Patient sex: M
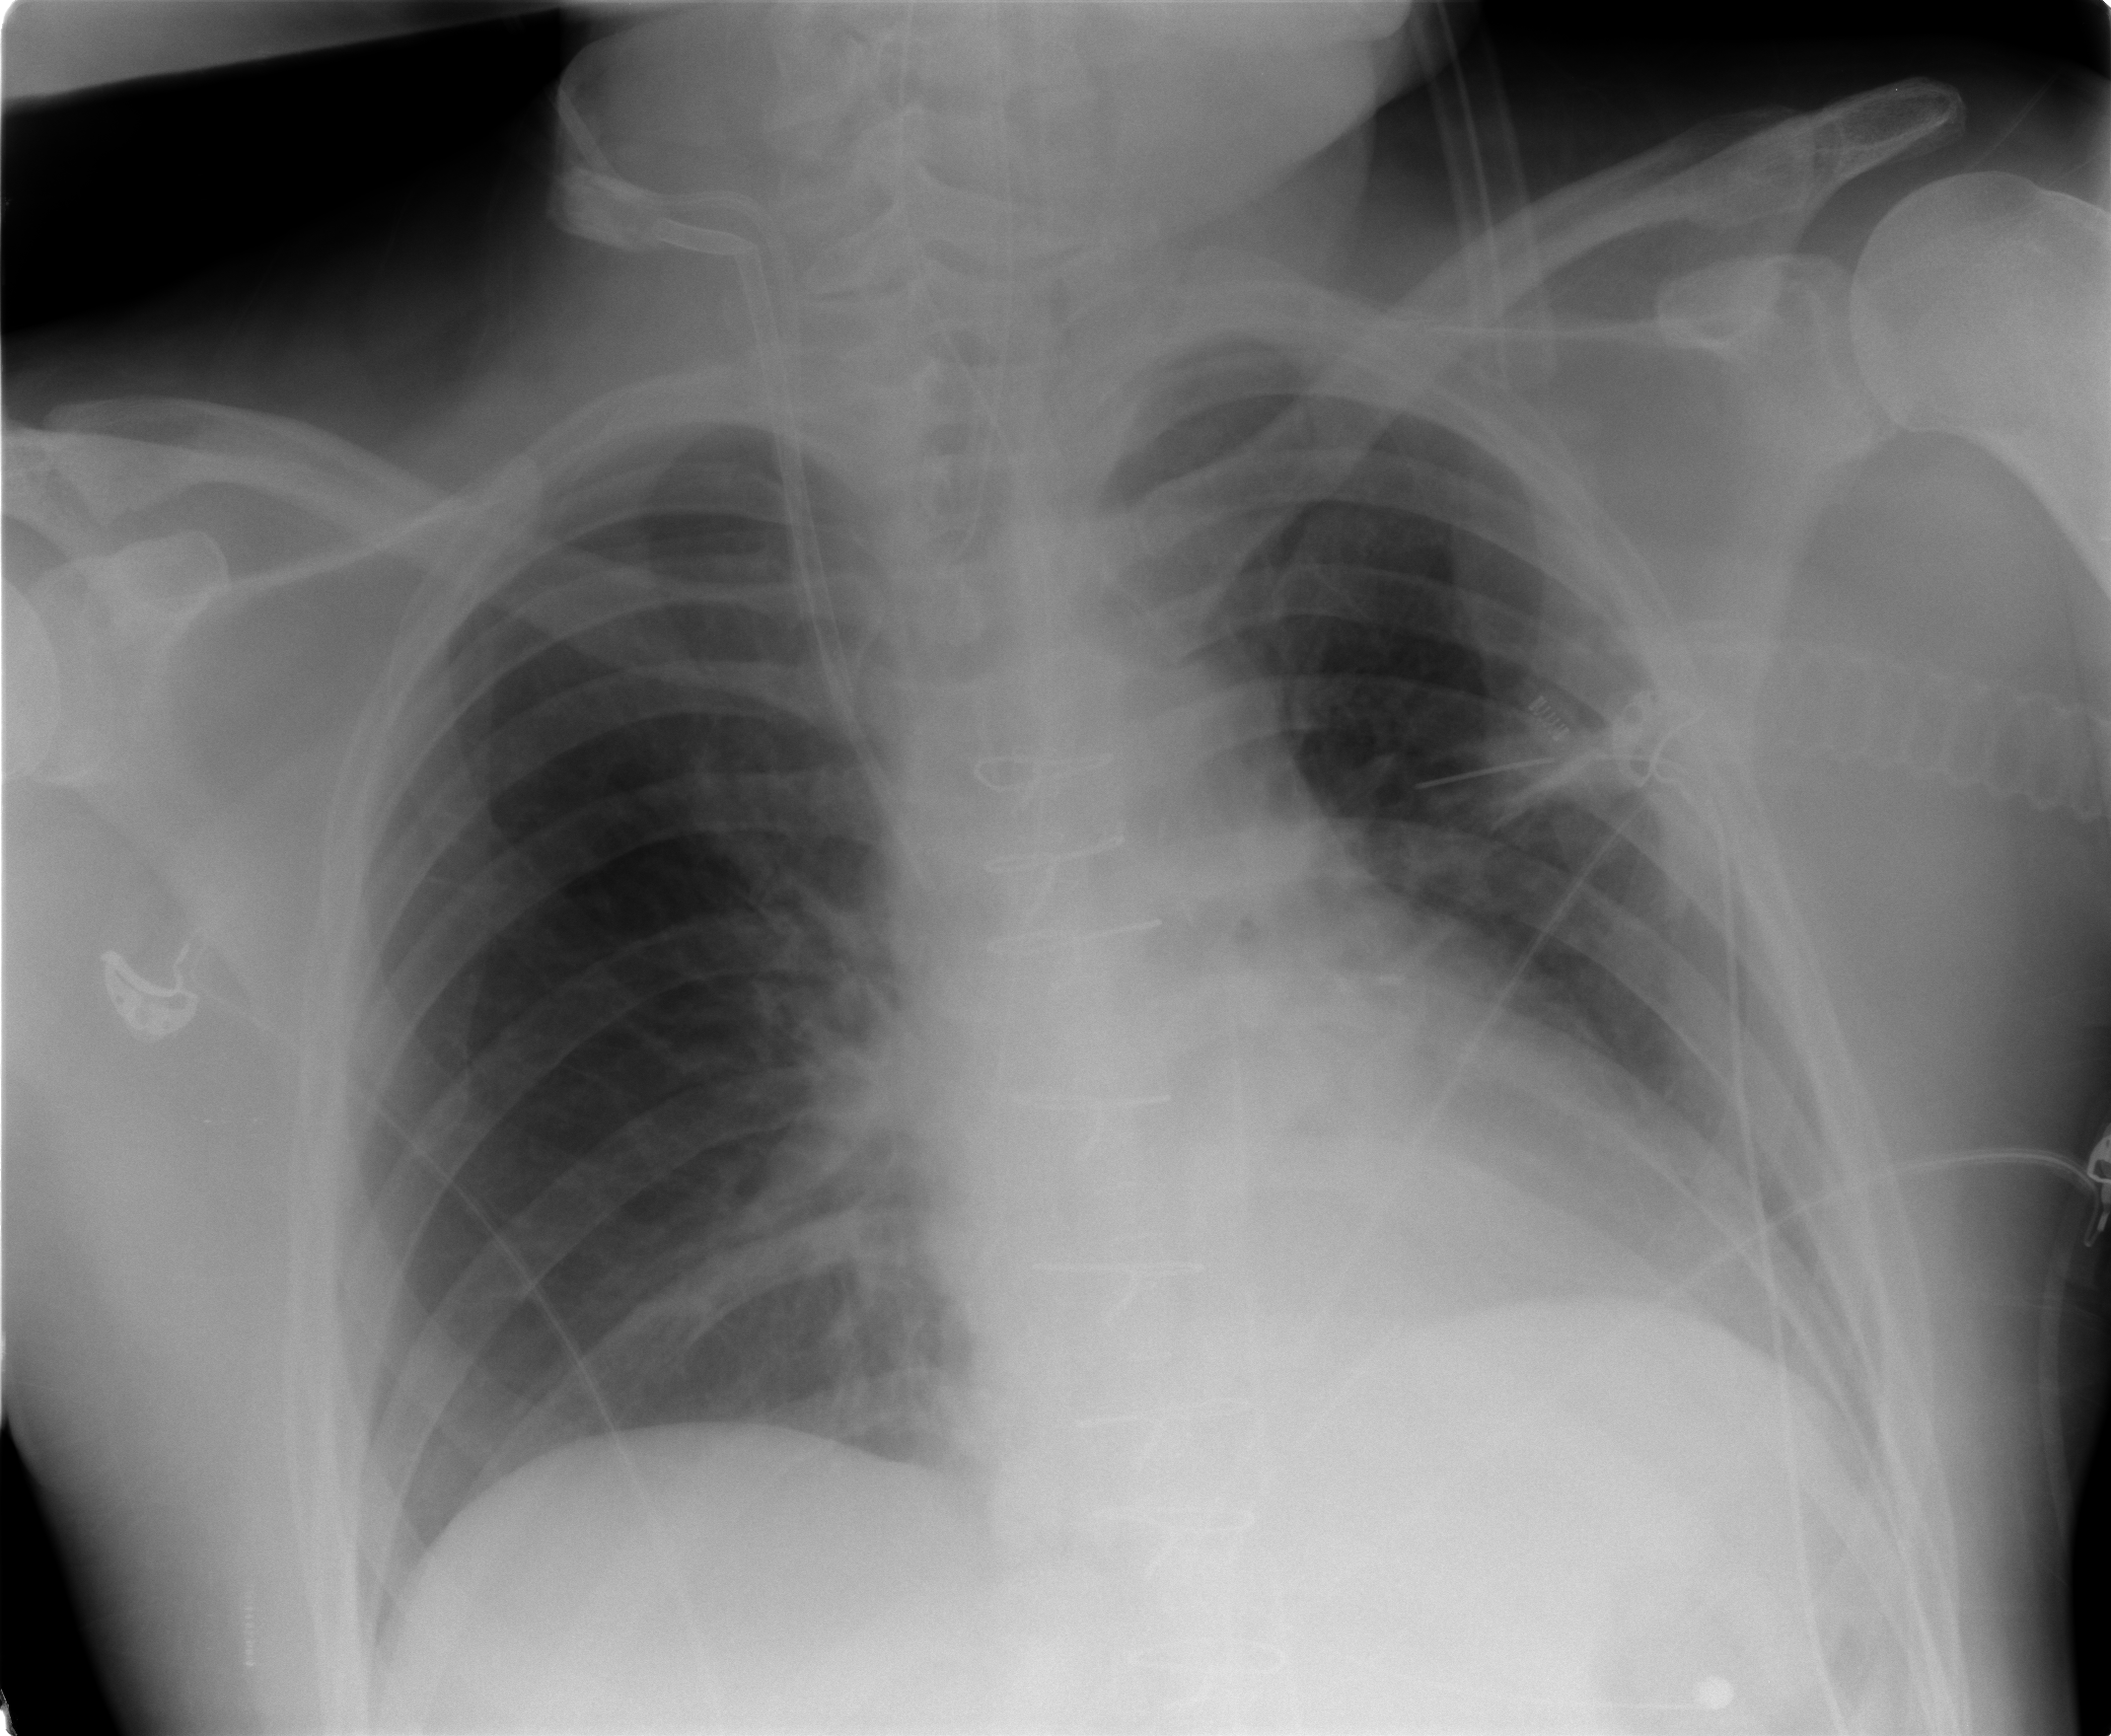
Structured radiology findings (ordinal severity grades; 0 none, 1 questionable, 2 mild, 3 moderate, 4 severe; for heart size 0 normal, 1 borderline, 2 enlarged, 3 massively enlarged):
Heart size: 0
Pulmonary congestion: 2
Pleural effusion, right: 0
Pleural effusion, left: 0
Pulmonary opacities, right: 0
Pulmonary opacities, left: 0
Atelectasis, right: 0
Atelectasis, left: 0